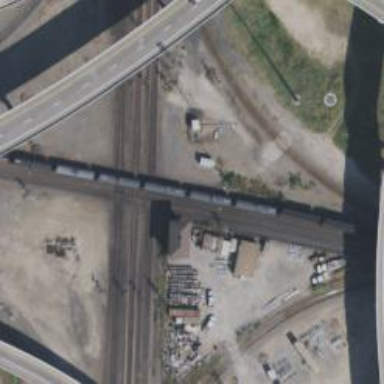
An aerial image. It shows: Railway crossing.